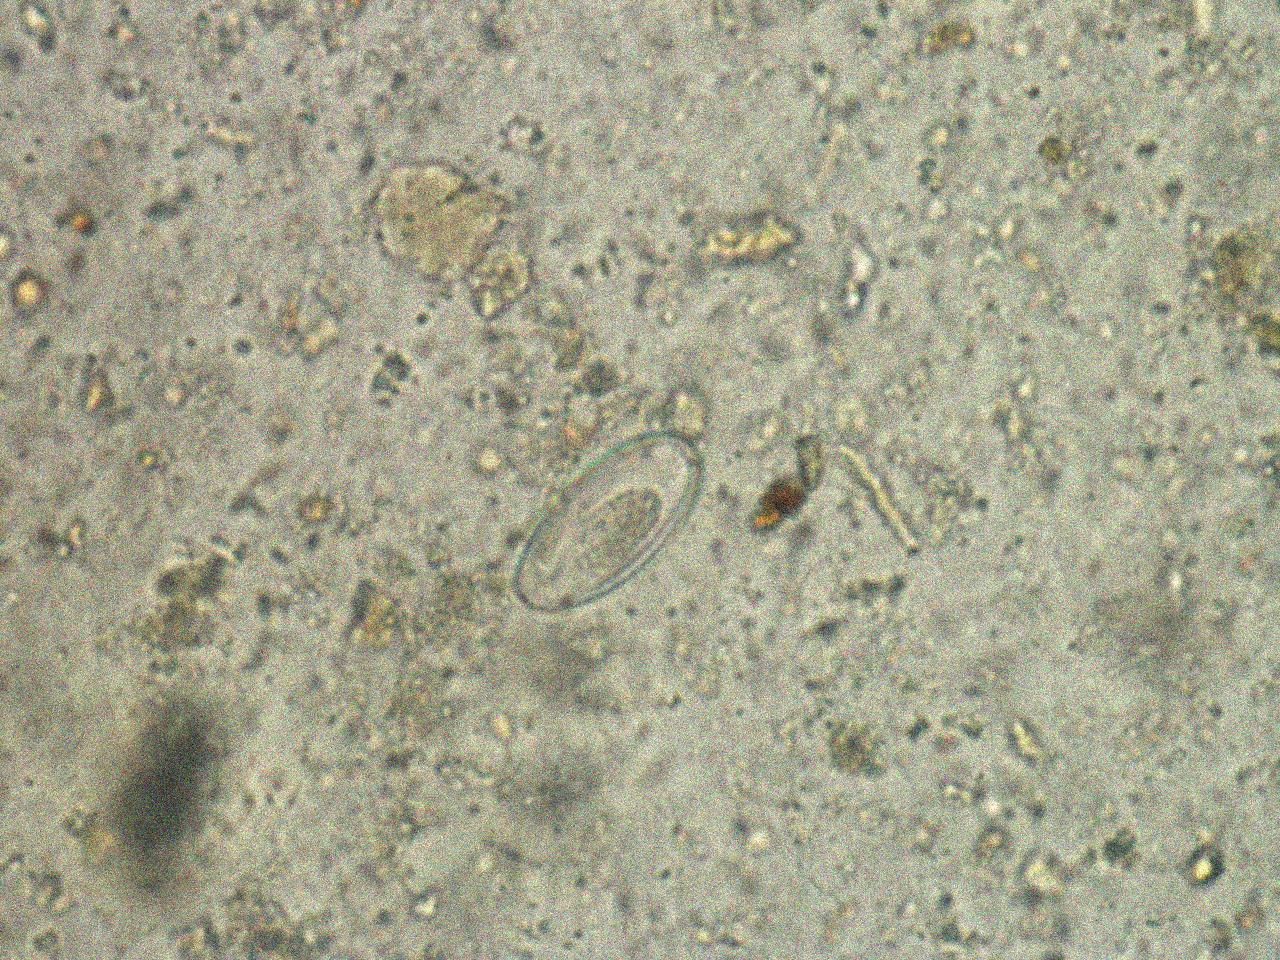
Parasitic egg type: Enterobius vermicularis